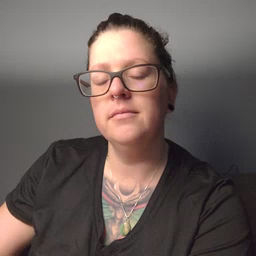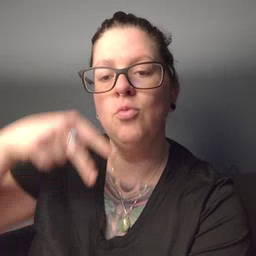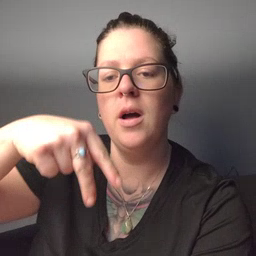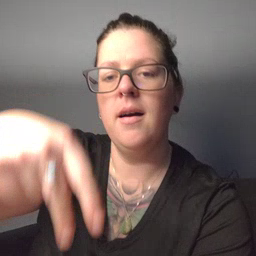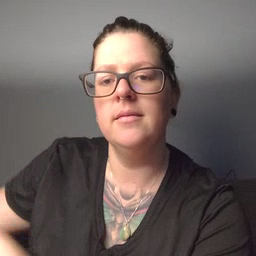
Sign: ride